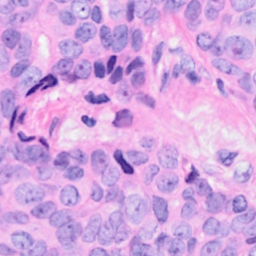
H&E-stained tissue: Breast